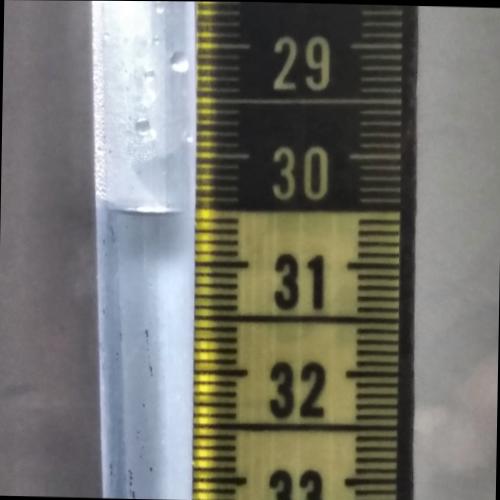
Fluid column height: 30.5 cm